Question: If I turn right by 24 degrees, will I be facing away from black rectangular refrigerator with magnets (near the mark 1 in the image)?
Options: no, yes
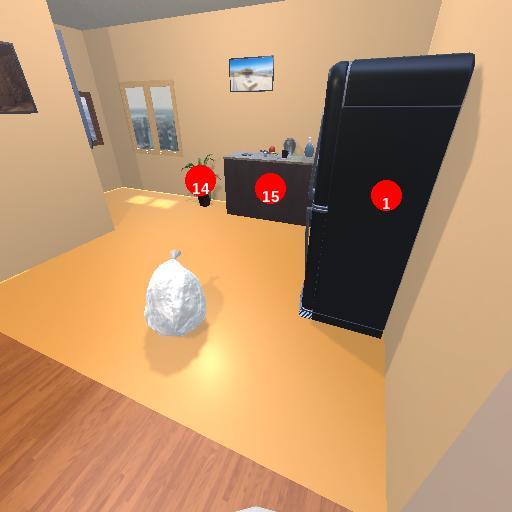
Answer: no